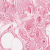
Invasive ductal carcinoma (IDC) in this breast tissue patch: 0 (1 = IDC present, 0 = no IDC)